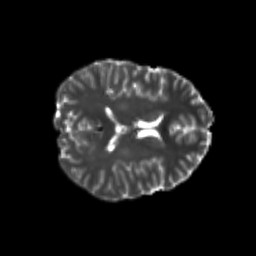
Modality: T2w
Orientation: axial
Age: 21
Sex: female
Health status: healthy
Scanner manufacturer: philips
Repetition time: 7.395 s
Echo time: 0.08599 s